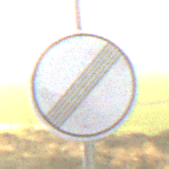
Verkehrszeichen: EndeSaemtlicherBegrenzungen
Umgebung: Outdoor, Nature
Tageszeit: SunriseSunset
Wetter: Clear
Licht: Natural
Jahreszeit: NotSpecified
Kontrast: LowContrast